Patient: sex M, age 22
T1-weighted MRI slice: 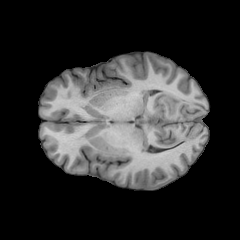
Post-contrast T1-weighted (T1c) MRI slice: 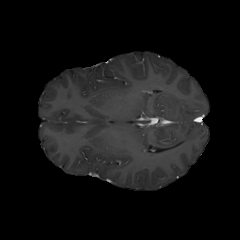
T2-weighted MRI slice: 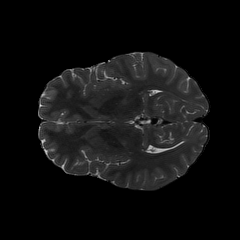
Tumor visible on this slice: no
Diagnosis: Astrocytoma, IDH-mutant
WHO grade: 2